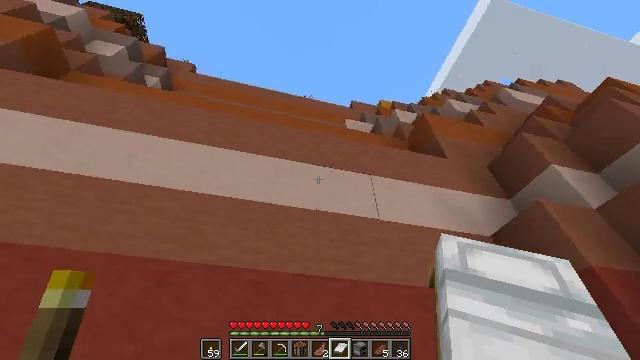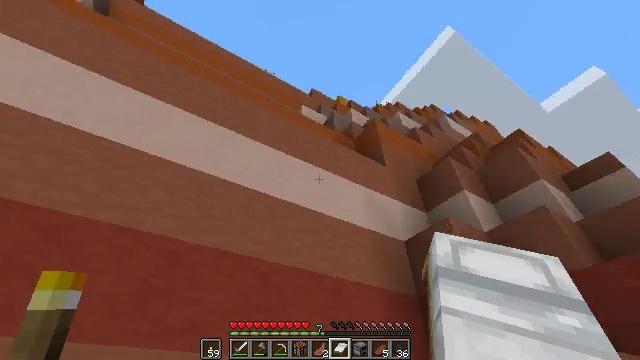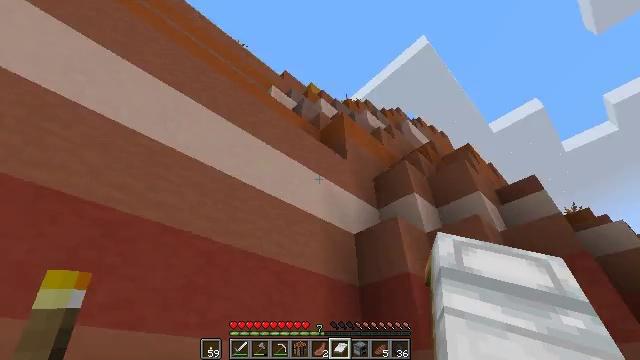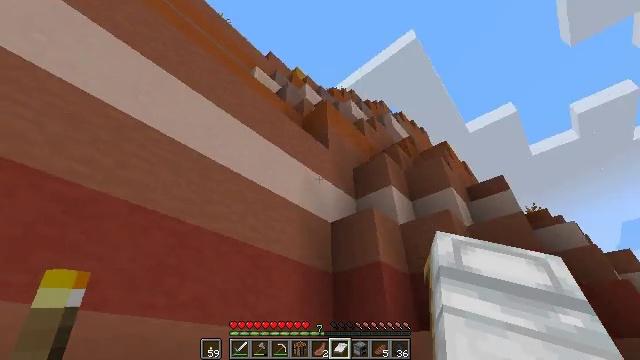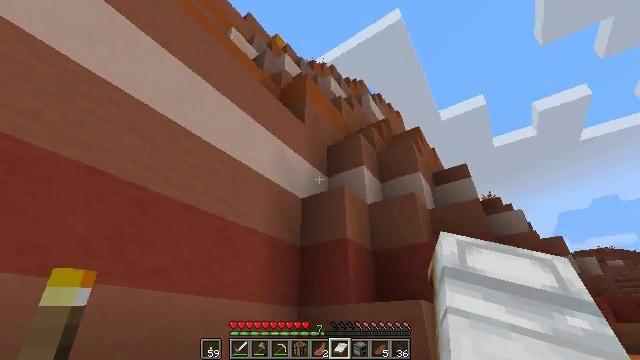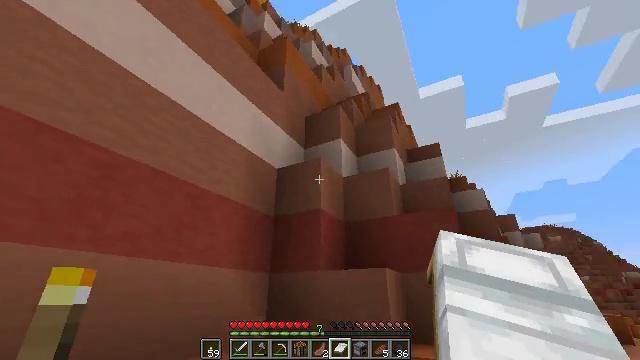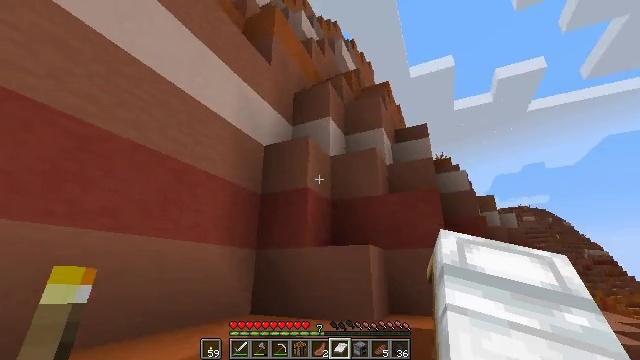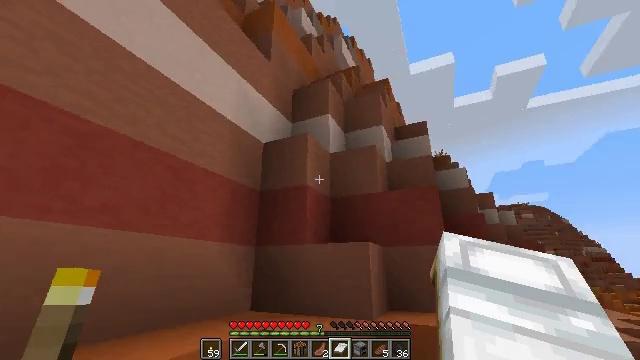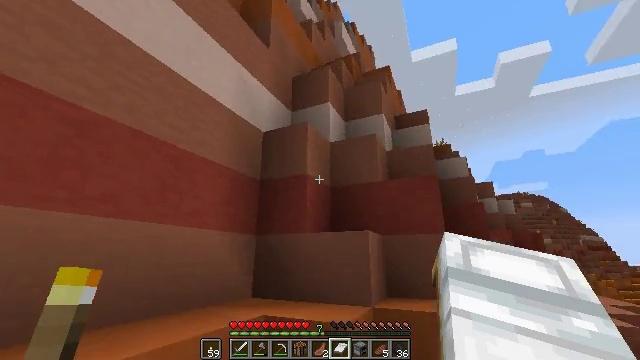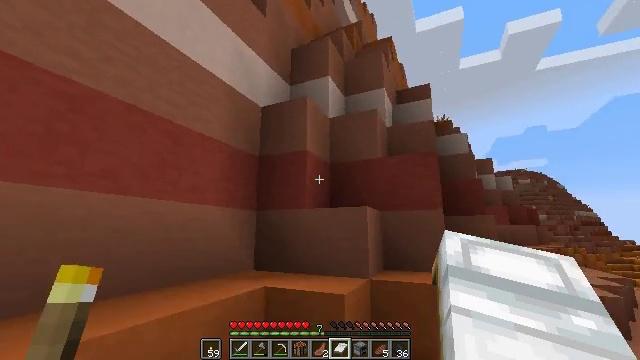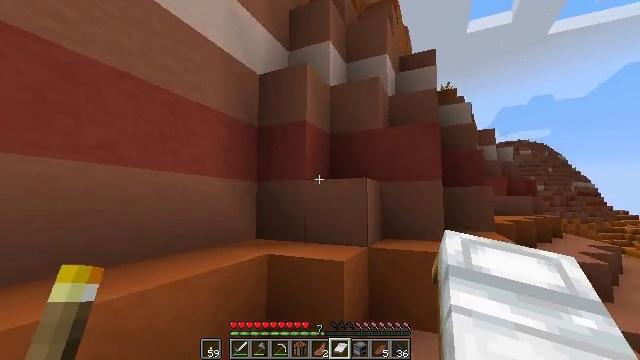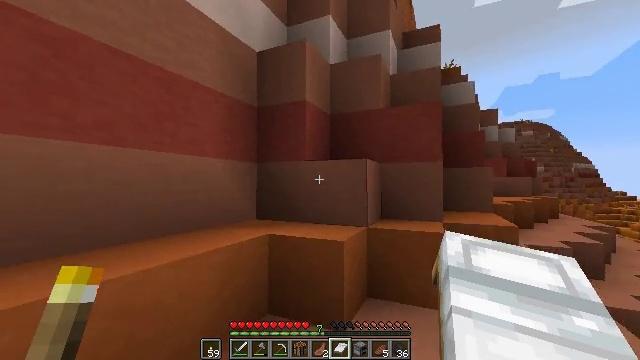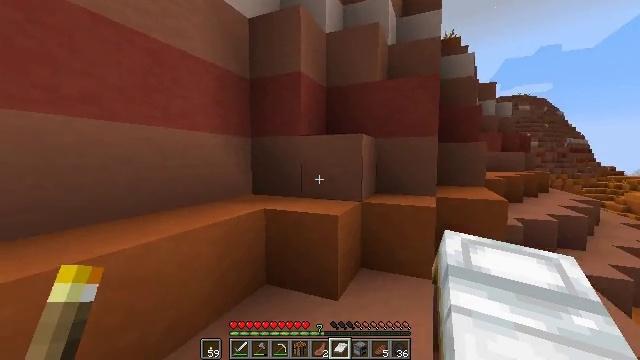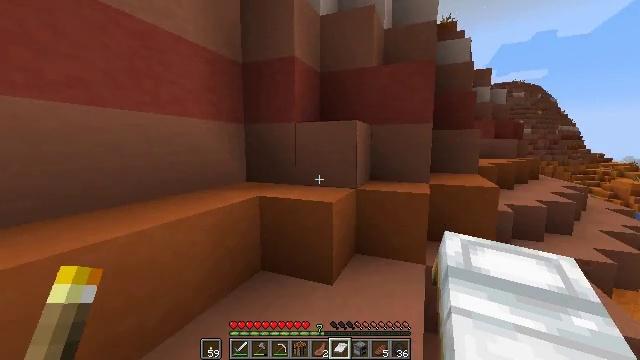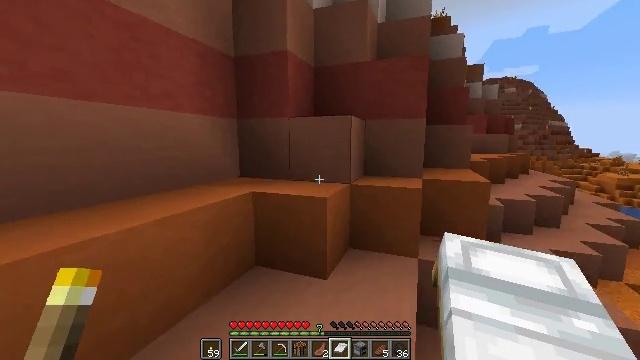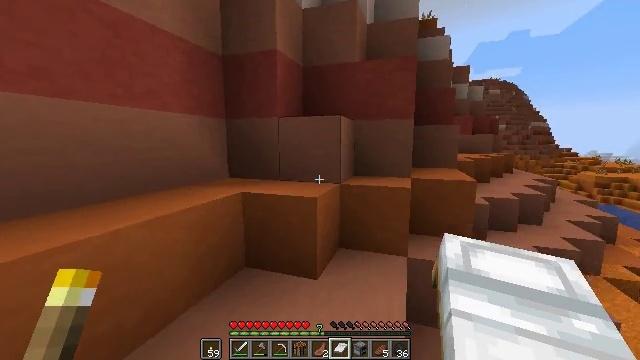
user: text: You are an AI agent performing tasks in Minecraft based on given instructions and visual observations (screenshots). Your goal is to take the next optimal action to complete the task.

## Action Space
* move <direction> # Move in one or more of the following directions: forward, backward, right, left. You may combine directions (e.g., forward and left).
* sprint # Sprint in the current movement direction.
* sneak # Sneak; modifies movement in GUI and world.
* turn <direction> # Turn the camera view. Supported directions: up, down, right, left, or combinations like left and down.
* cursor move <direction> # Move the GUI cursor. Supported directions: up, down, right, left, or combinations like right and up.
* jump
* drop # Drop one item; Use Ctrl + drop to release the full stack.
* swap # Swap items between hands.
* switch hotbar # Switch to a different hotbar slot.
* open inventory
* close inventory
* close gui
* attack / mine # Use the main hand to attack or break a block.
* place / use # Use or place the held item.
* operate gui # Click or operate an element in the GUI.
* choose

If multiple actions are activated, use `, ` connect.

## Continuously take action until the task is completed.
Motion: motion action
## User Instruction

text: Attack the terracotta block to obtain it.
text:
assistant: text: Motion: turn right and down
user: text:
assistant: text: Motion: turn right and down
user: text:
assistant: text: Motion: turn right and down
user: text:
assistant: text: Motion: turn right and down
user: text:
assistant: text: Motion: turn right and down
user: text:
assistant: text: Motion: turn right and down
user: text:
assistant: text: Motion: no_op
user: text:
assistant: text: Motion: turn down
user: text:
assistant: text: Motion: turn down
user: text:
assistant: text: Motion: turn down
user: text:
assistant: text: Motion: turn down
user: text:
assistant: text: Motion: turn right and down
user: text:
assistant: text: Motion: turn right and down
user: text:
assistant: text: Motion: turn right and down
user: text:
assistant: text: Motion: turn right
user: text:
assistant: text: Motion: turn right
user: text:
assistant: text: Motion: turn right
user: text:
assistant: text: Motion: turn right and up
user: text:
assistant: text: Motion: turn up
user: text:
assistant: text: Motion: turn up
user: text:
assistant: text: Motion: no_op
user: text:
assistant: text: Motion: no_op
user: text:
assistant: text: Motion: no_op
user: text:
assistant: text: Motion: no_op
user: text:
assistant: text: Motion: no_op
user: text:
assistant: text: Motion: no_op
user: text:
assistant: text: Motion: no_op
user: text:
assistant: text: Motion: no_op
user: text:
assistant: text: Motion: move forward
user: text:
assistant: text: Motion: move forward